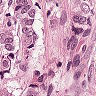
Metastatic tissue present: yes